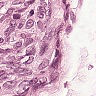
Metastatic tissue present: yes